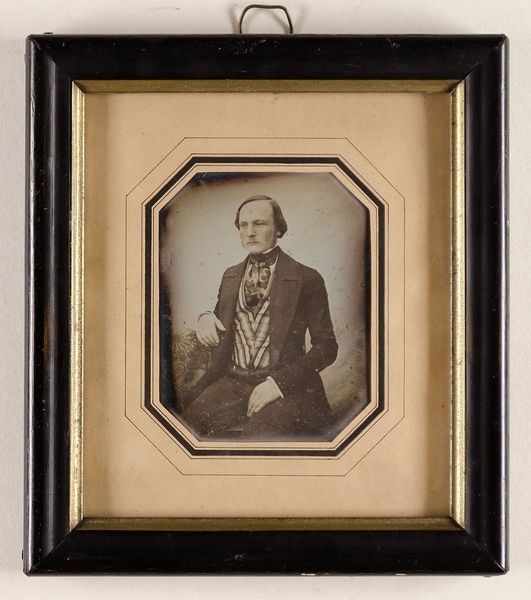
Titel: Herr Knoop
Standort: Hamburg
Institution: Museum für Kunst und Gewerbe Hamburg
Schlagwörter: mann, portrait, figur, foto, fotografie, photographie, photo, gerahmt, lichtbild, daguerreotypie, bildwerke, angewandte und bildende kunst, hessische systematik, porträt, porträtfotografie, porträtphotographie, hüftbild, kniestück